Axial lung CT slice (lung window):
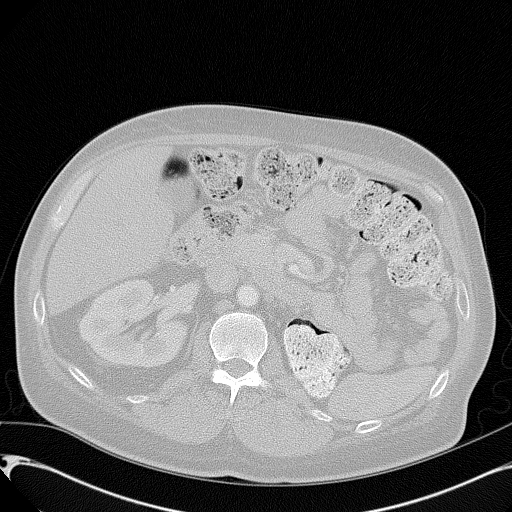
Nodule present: no